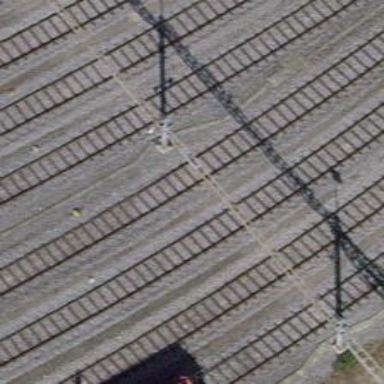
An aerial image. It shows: Railway yard with electrified contact lines.